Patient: sex F, age 33
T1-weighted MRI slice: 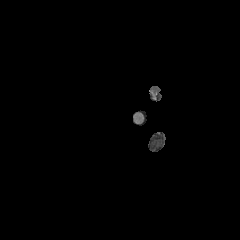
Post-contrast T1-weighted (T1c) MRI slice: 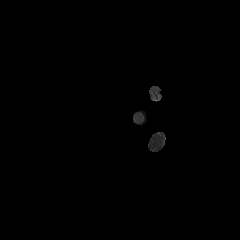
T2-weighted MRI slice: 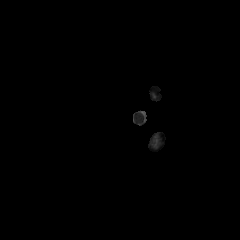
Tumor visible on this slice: no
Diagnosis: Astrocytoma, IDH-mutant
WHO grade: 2